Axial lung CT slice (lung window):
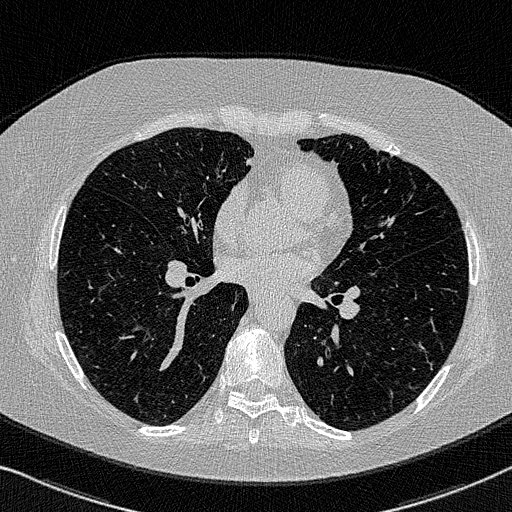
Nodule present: no